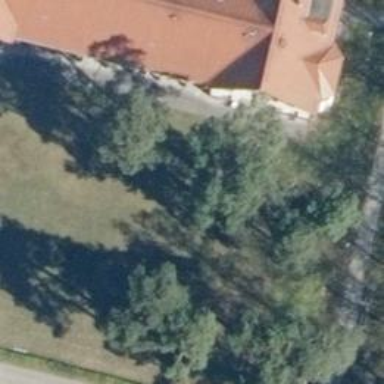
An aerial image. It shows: Evergreen needle-leaved tree.